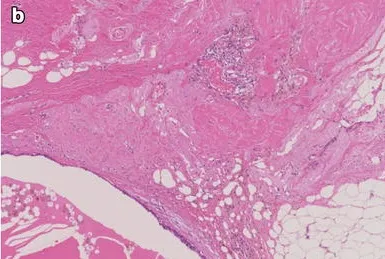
Histological findings of the biopsy and breast conserving surgery. B; Pathological examination shows fibrosis and elastosis, which was thought to represent tissue replaced by cancer cells after neoadjuvant chemotherapy. However, no viable cancer cells were found and pCR was diagnosed.
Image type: pathology (h&e)